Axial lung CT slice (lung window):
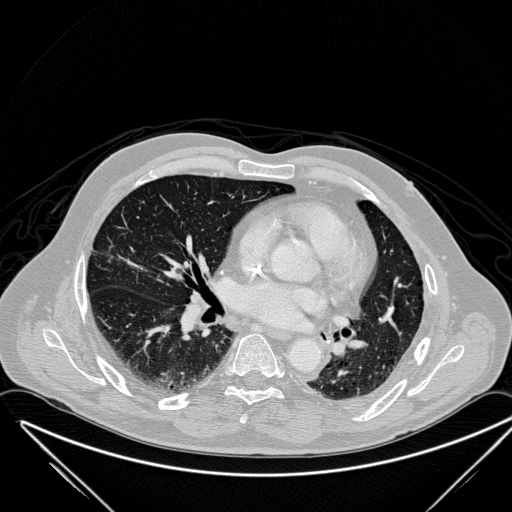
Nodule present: no